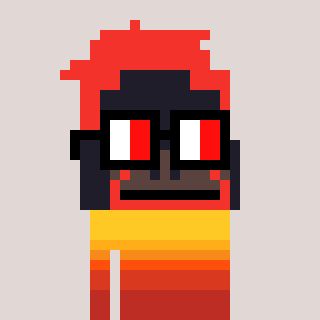
a pixel art character with square glasses with black frames and red eyes, a orangutan-shaped head and a grayscale-colored body on a warm background